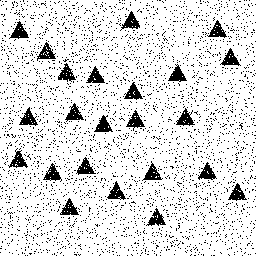
Squares: 0
Triangles: 23
Stars: 0
Total shapes: 23